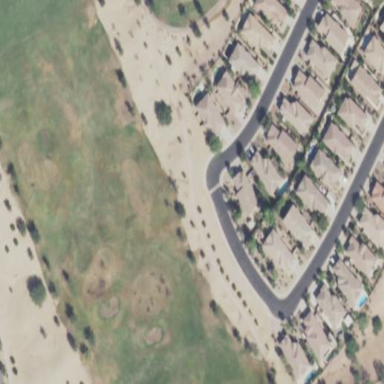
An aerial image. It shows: Grassy area designated for leisure use with golf driving range.